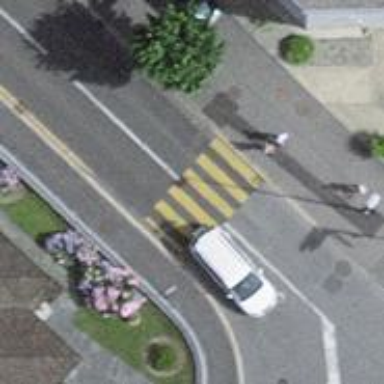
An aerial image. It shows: Uncontrolled zebra crossing with zebra markings.